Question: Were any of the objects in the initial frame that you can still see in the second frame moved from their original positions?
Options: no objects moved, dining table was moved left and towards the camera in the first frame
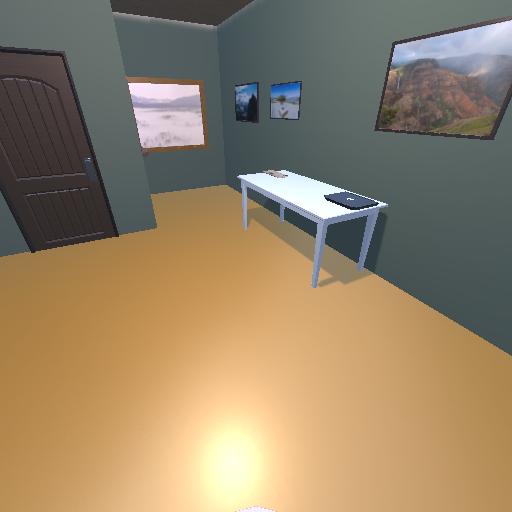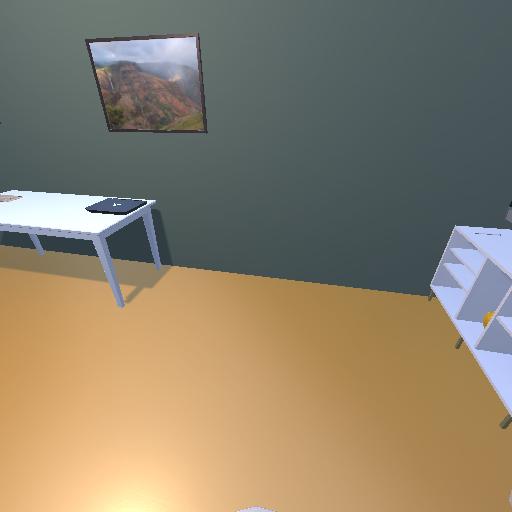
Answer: no objects moved